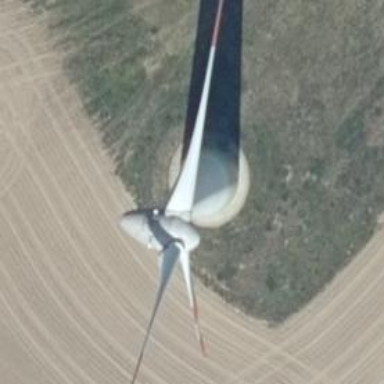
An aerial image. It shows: Wind turbine generating power.